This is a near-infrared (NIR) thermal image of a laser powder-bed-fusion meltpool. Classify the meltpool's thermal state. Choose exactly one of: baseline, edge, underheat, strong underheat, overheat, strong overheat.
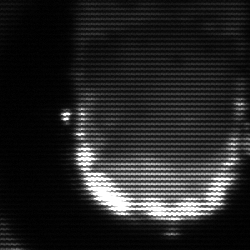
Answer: baseline